Interaction volume radius: 10 \u00c5
Interaction volume height: 15 \u00c5
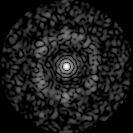
Disorder parameter: 0.778